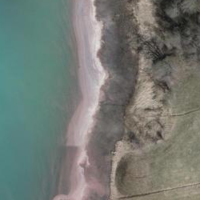
EUNIS habitat code: 14
Species observed at this site:
Ruspolia nitidula